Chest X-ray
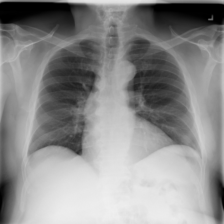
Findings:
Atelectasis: negative
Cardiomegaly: negative
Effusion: negative
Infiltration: negative
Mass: negative
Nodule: negative
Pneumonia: negative
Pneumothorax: negative
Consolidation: negative
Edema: negative
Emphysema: negative
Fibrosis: negative
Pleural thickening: negative
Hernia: negative